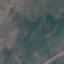
Land use / land cover class: HerbaceousVegetation